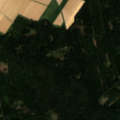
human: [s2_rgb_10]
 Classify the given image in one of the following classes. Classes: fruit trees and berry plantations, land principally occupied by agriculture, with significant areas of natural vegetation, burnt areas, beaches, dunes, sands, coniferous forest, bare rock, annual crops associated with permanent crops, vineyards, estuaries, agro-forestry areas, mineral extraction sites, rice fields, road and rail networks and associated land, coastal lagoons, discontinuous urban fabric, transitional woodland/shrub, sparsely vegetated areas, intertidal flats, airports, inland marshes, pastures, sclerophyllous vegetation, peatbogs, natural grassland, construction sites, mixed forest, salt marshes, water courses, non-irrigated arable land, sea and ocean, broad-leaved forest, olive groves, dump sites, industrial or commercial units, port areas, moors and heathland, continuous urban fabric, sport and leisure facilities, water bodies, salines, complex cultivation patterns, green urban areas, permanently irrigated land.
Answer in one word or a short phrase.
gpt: non-irrigated arable land, coniferous forest